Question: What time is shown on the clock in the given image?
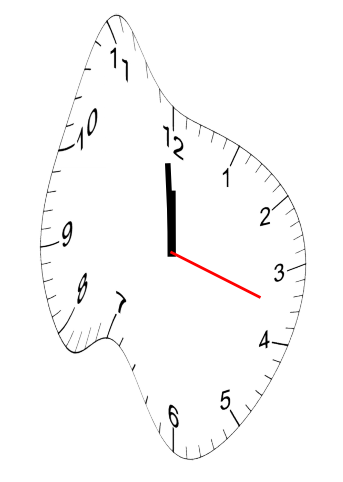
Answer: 11:59:18